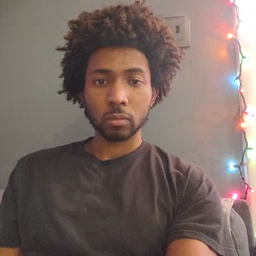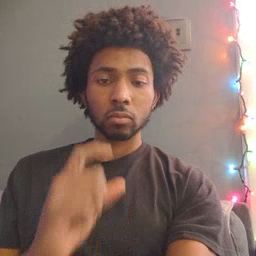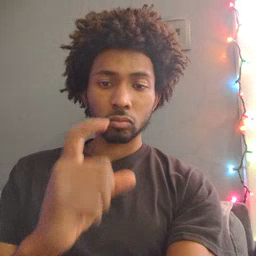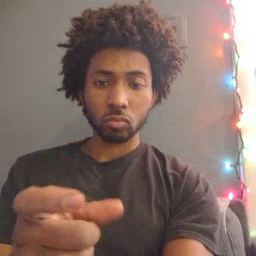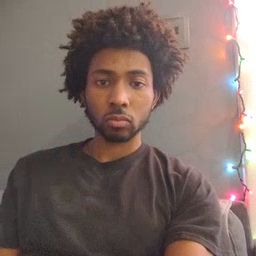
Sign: gift